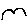
Label: bird